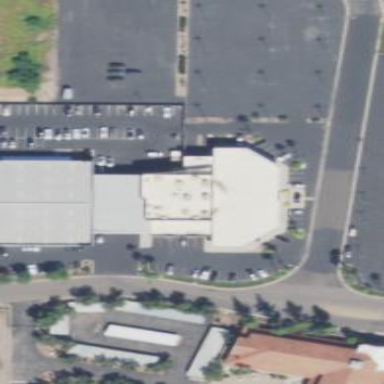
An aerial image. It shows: Building housing car shop.